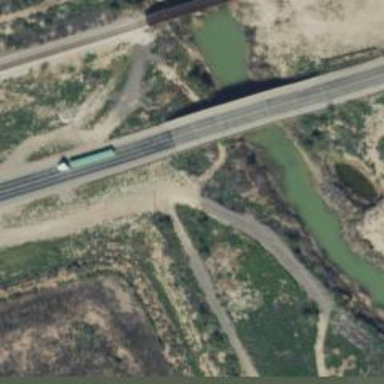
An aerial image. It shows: Primary highway crossing over bridge.